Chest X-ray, PA view. Patient: 50 years old, sex M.
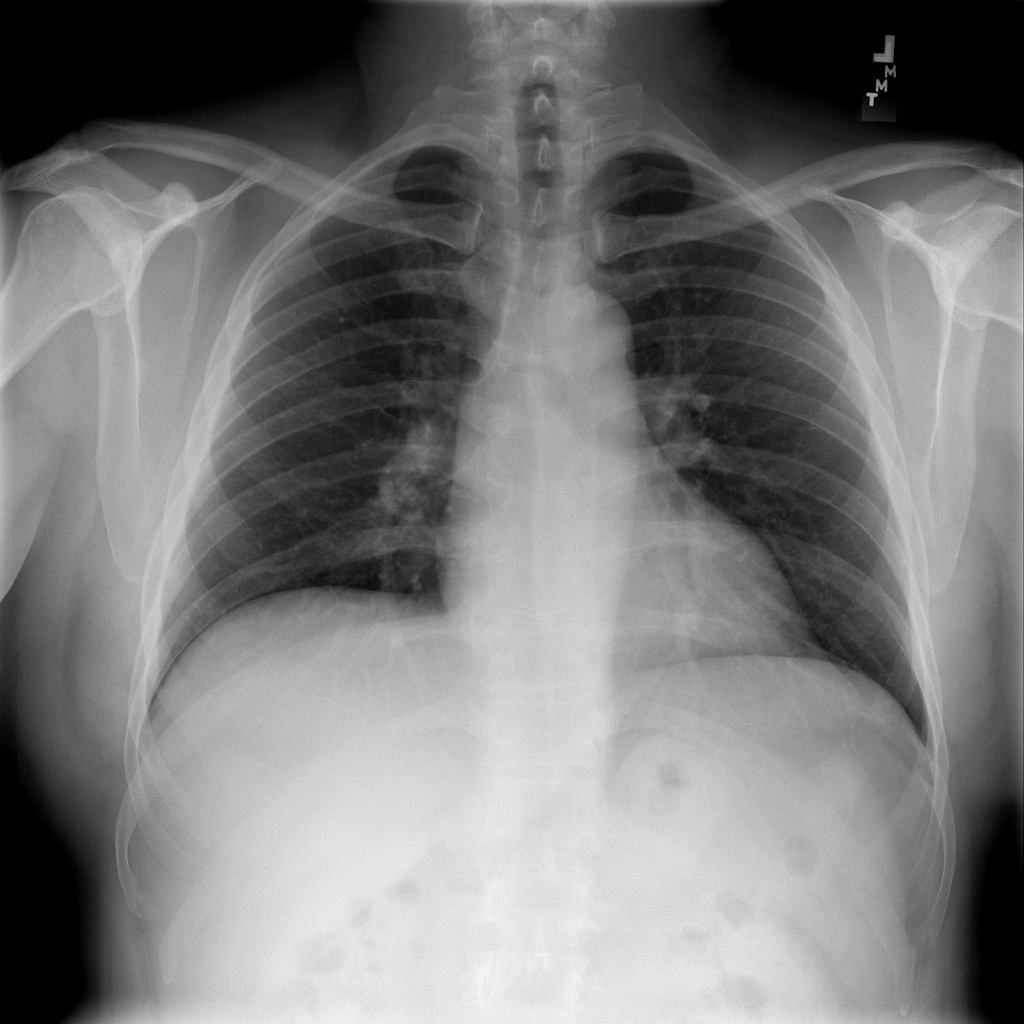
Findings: No Finding